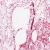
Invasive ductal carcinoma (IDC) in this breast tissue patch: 0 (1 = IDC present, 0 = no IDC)